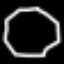
Label: octagon